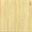
Piece: xx